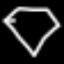
Label: diamond